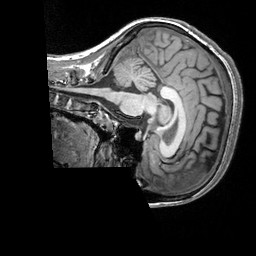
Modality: T1w
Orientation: sagittal
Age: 28
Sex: female
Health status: healthy
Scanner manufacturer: siemens
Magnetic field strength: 3 T
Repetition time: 2.3 s
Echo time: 0.00303 s